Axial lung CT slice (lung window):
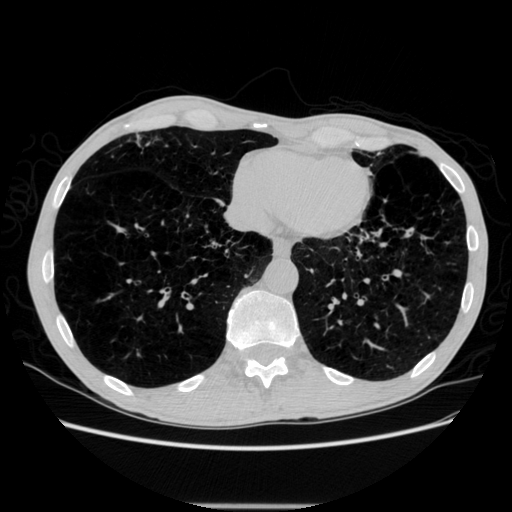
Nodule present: no